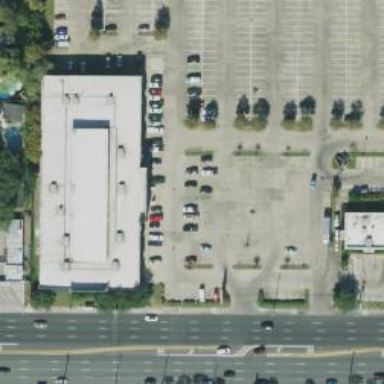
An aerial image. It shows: Parking space is available.